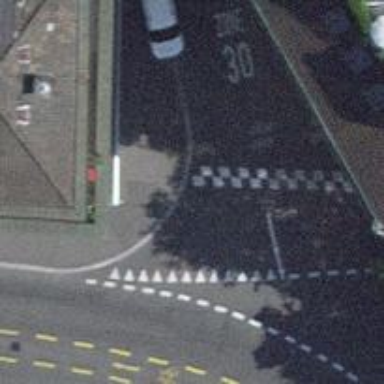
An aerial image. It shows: Kerb serving as barrier.